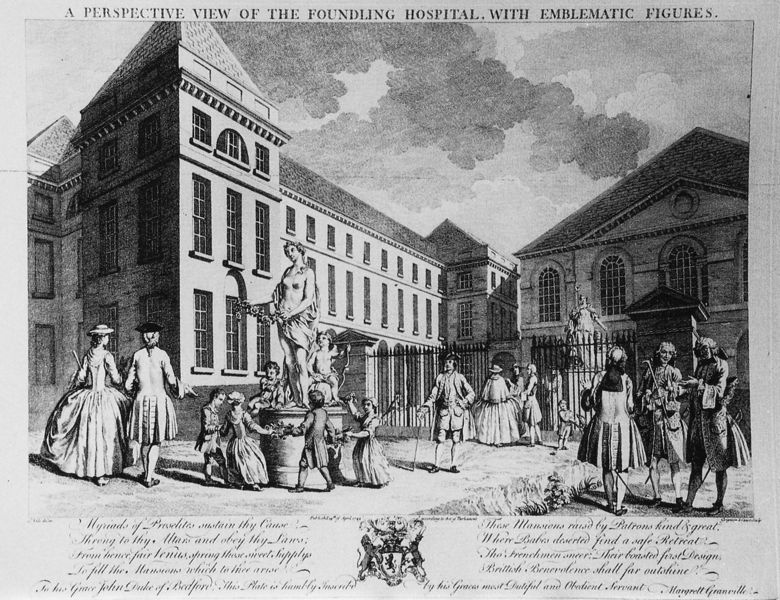
Titel: Eine Ansicht des Findelhauses mit emblematischen Figuren
Künstler: Charles Grignion
Schlagwörter: nackt, weiß, wolken, frauen, menschen, stadt, damen, fenster, frankreich, frau, hut, kleid, männer, schwarz, zeichnung, dach, dame, gebäude, haus, schloss, zaun, herren, leute, menge, tanz, barock, herr, gitter, girlande, pflanzen, tanzen, rokoko, brunnen, kinder, stock, turm, engel, skulptur, statue, schrift, ansicht, bogen, schule, giebel, hof, amerika, platz, freude, tor, palast, denkmal, druck, stich, schwarzweiß, text, spazierstock, degen, dreispitz, flanieren, wappen, venus, reigen, amor, krankenhaus, universität, hospital, perspective, gesundheit, emblematik, enus, #legende, erstadt